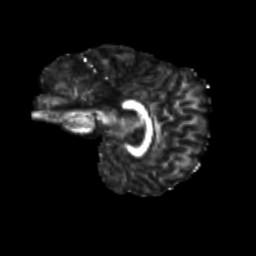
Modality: FA
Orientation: sagittal
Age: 9
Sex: female
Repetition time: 9.512 s
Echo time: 0.089 s